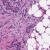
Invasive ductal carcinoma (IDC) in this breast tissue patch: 1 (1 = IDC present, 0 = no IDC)